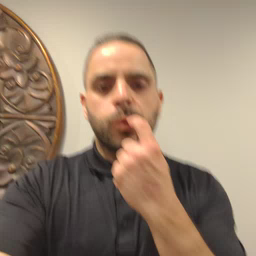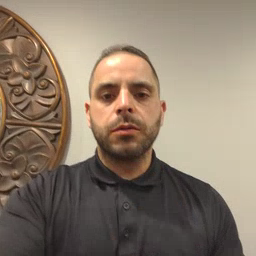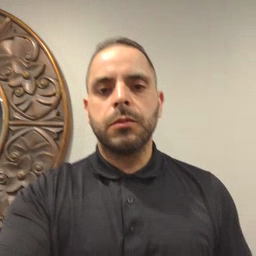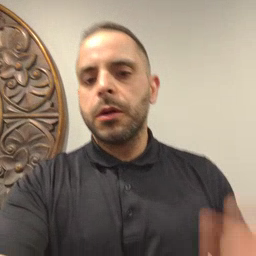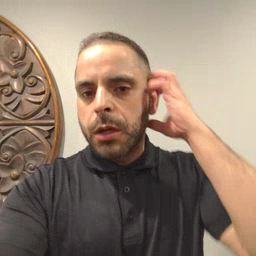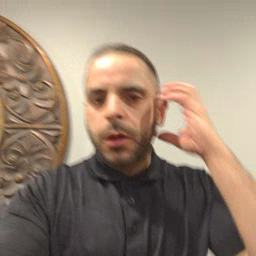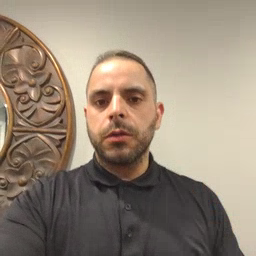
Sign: radio